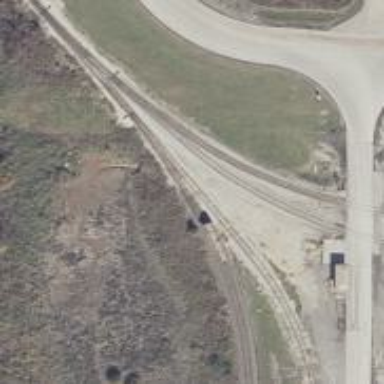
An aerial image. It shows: Railway spur service.